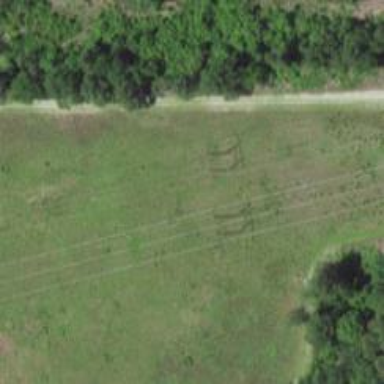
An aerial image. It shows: H-frame designed tower for power lines.